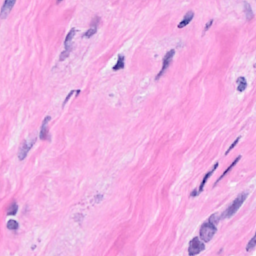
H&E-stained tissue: Breast